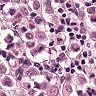
Metastatic tissue present: yes